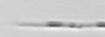
Label: Leptocylindrus